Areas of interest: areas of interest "Hangzhou Yuemai Automotive Co., Ltd."
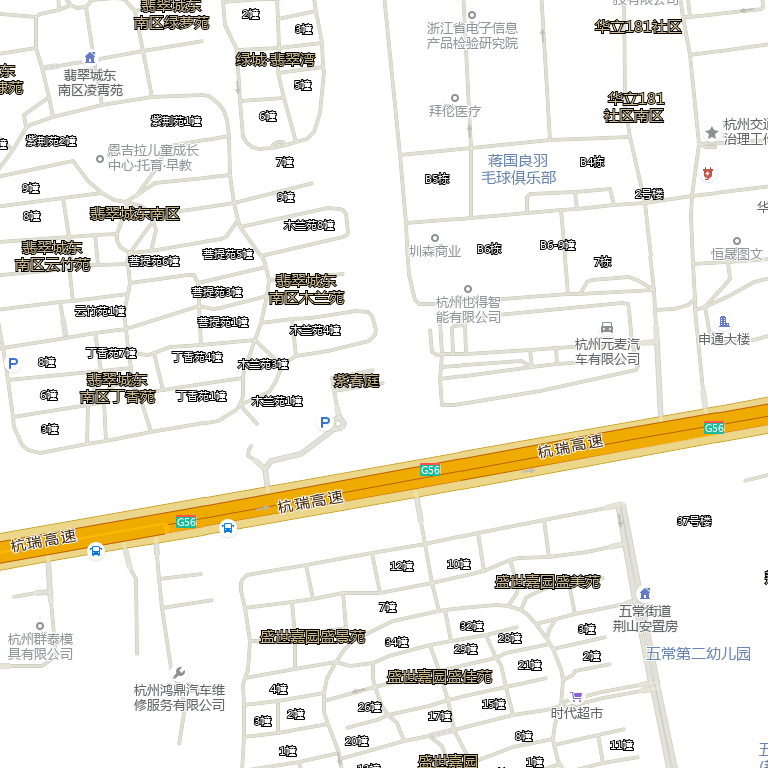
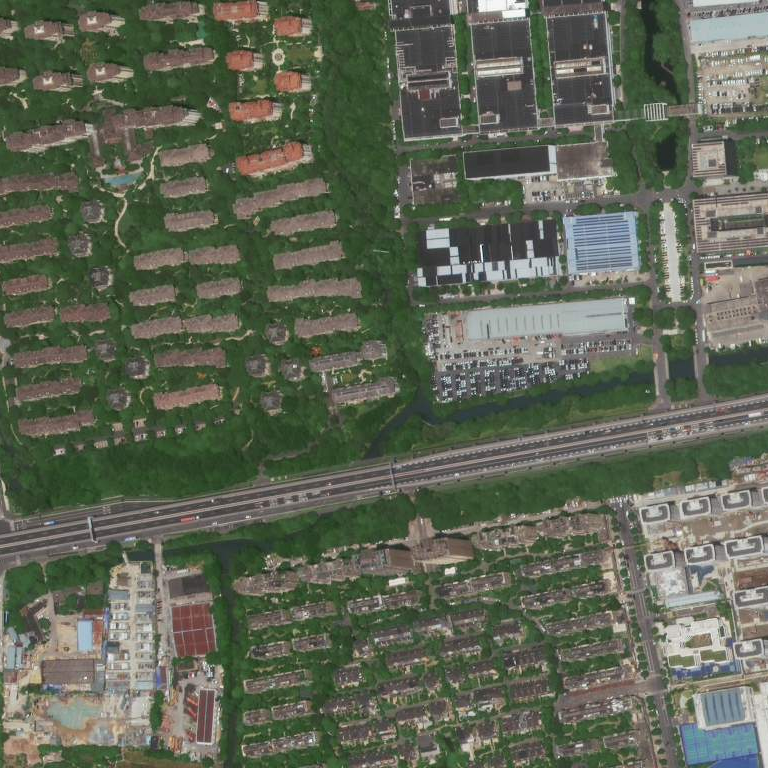